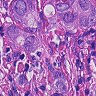
Metastatic tissue present: yes